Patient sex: F
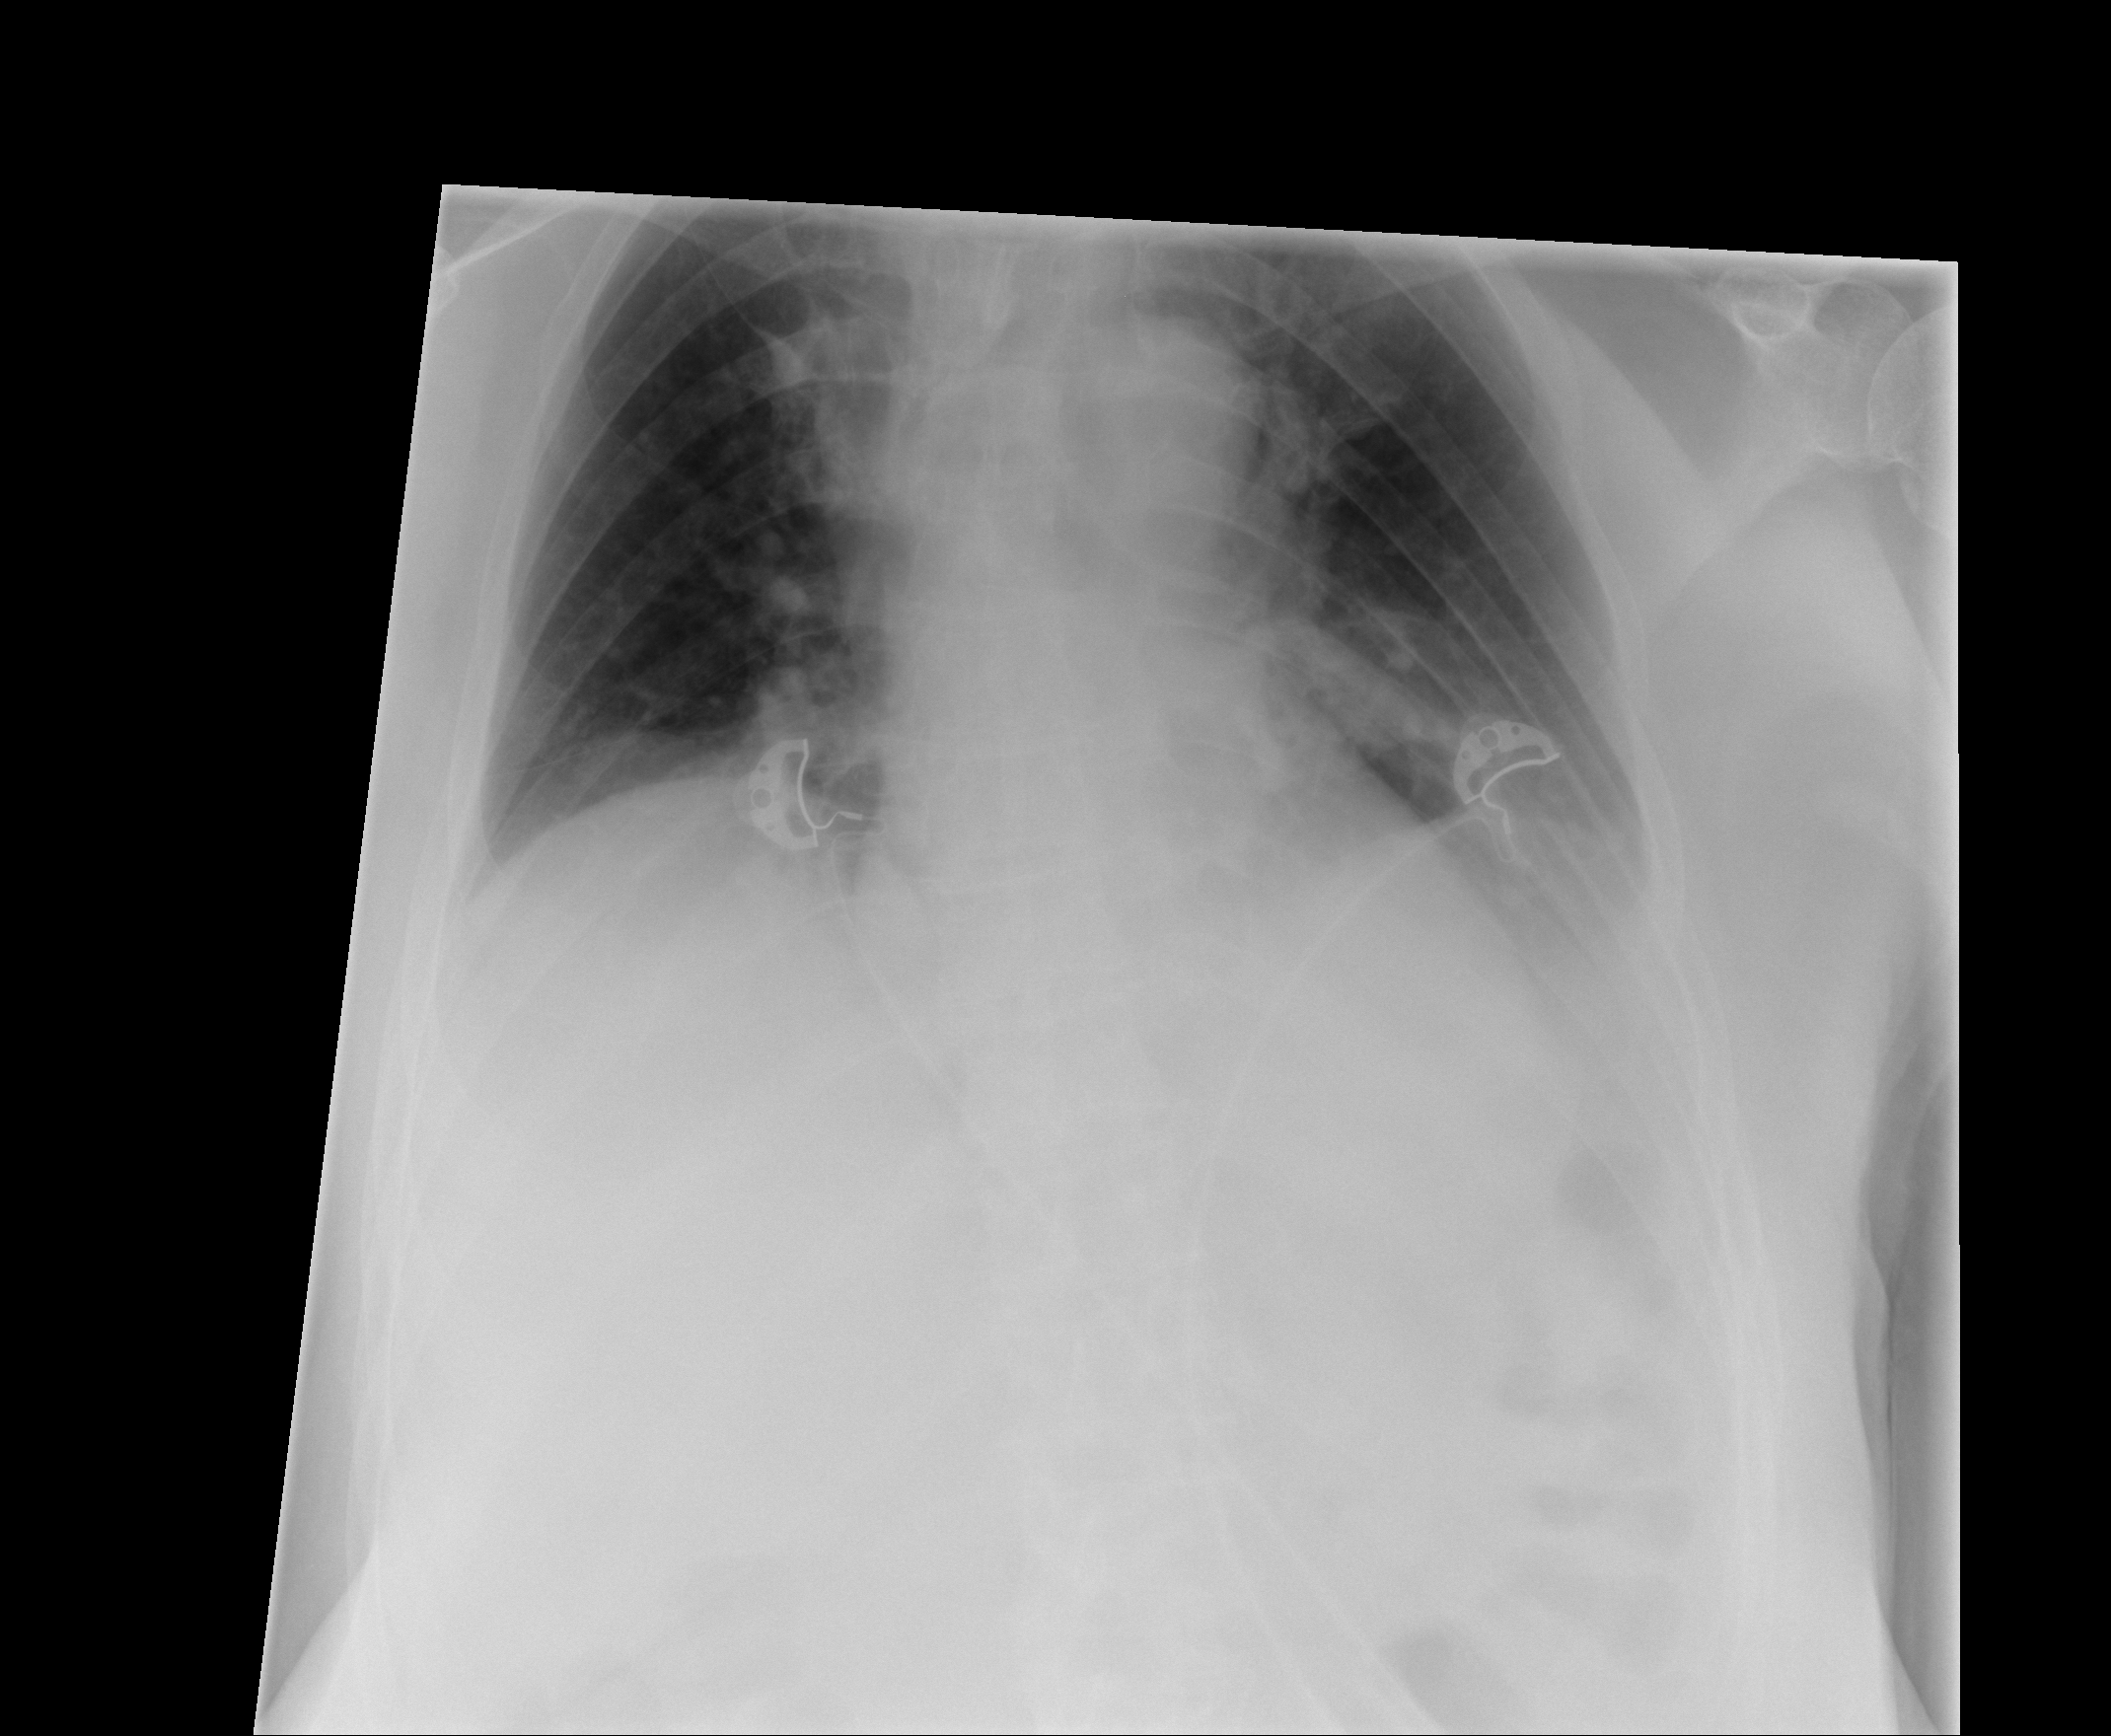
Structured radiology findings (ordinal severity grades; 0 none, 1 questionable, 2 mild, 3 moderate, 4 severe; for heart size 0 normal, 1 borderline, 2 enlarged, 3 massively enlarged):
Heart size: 1
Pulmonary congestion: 0
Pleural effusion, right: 0
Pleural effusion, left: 2
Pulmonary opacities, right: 0
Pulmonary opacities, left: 0
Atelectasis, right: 0
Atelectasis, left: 2